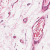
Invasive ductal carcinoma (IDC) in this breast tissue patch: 0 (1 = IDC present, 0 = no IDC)